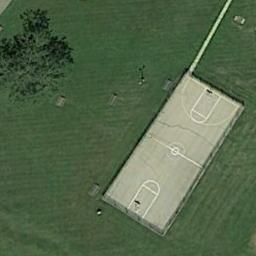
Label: basketball_court